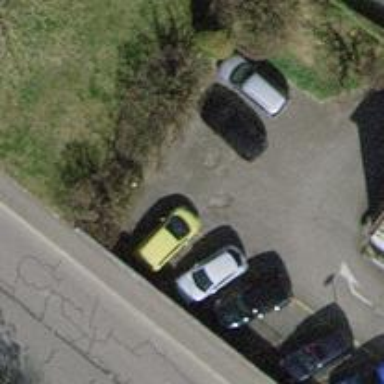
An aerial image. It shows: Alley classified as service road.